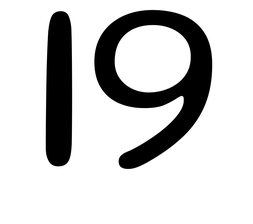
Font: Gluten_Light